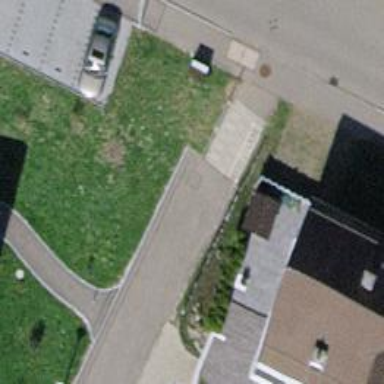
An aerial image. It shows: Road with steps.